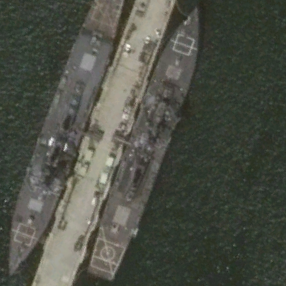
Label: destroyer